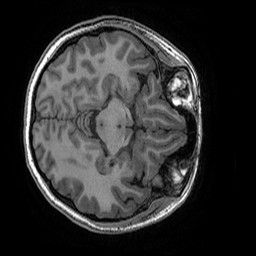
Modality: T1w
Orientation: axial
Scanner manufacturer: ge
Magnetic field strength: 3 T
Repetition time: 0.008184 s
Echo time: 0.003192 s